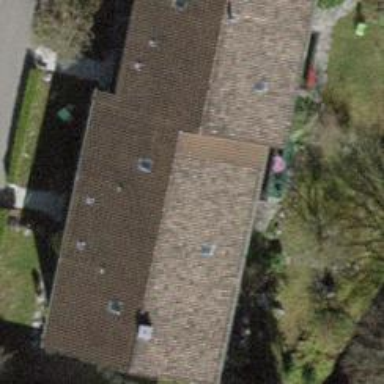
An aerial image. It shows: Building with tiled roof.